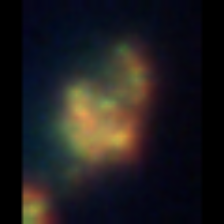
Taxon: Diatom_aggregate
Group: Diatoms